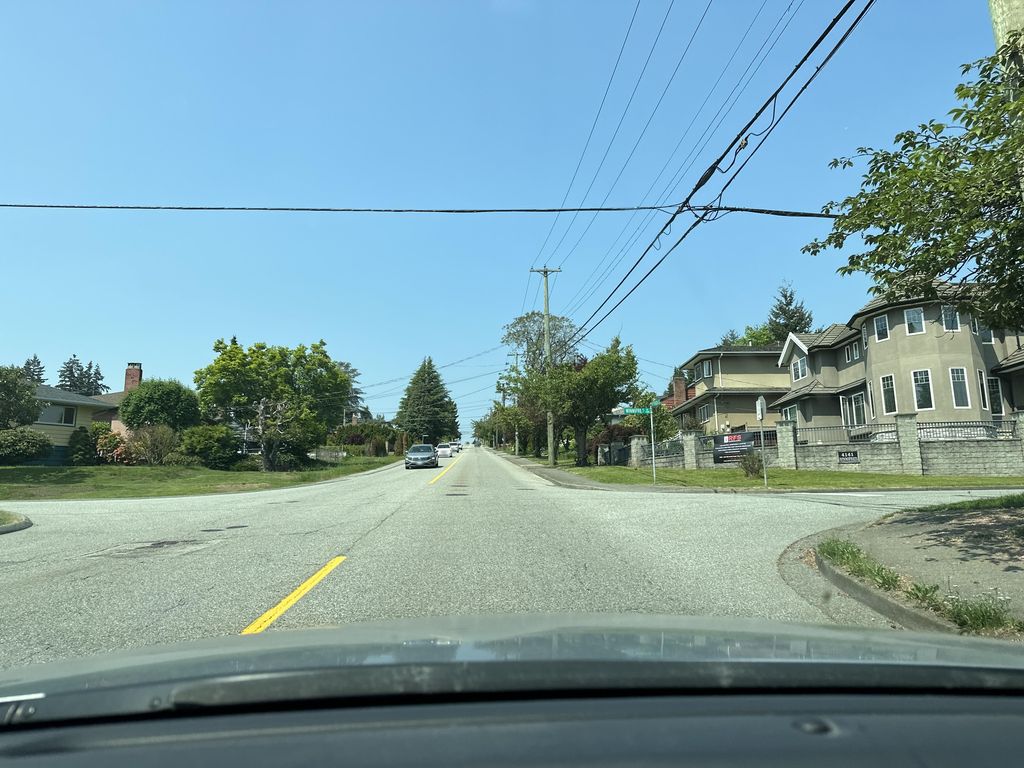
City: vancouver